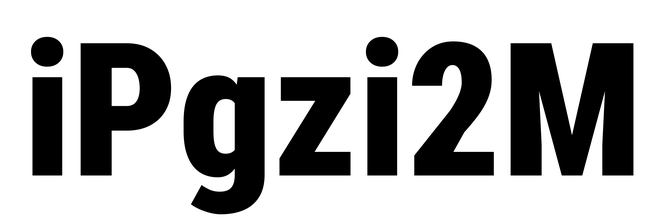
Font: Roboto_Condensed_Black